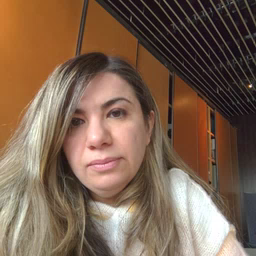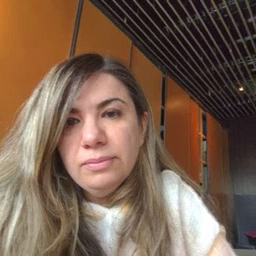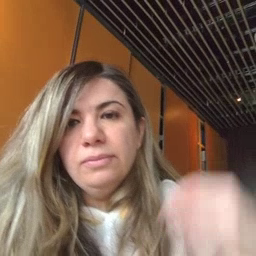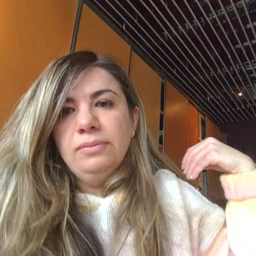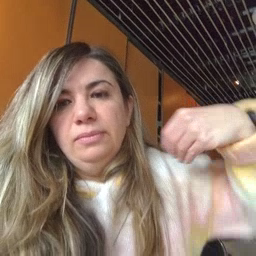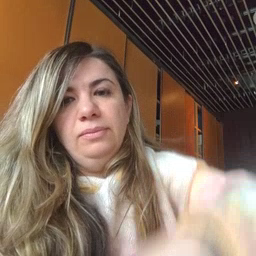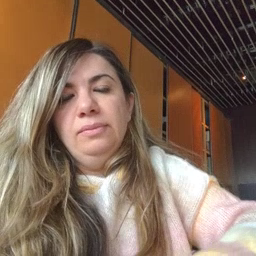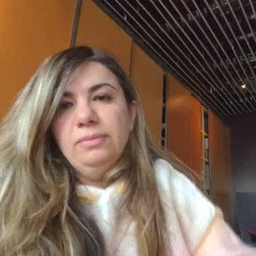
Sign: jacket